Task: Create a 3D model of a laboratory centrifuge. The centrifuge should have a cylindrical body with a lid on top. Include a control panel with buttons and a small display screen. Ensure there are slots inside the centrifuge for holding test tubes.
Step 444:
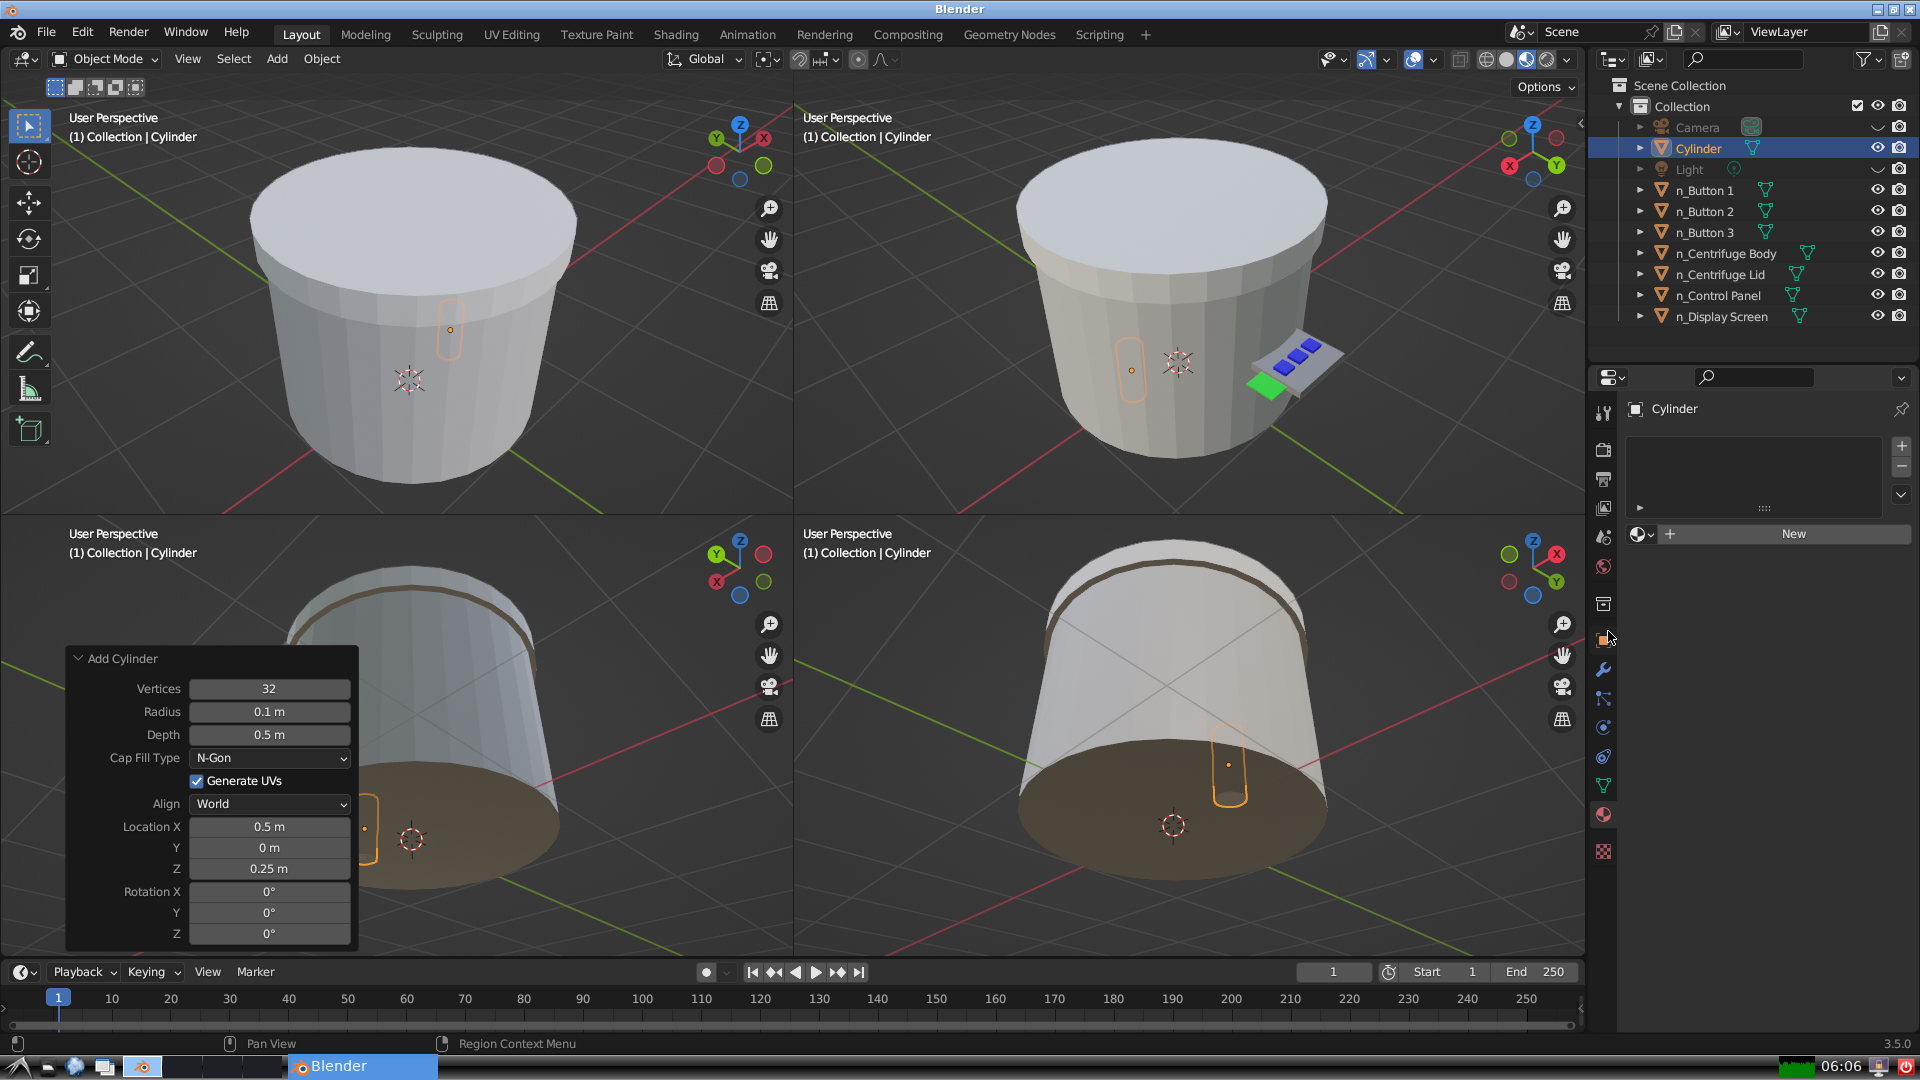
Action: click: no